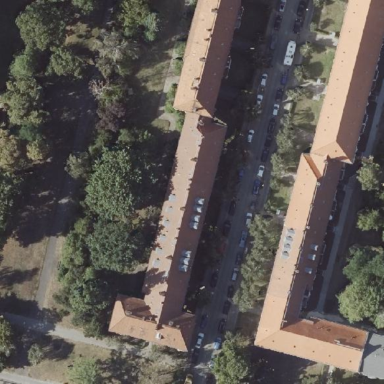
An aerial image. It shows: Hipped roof on residential building.